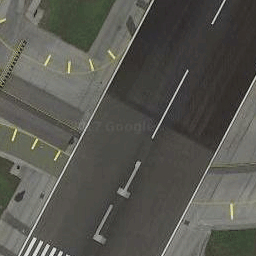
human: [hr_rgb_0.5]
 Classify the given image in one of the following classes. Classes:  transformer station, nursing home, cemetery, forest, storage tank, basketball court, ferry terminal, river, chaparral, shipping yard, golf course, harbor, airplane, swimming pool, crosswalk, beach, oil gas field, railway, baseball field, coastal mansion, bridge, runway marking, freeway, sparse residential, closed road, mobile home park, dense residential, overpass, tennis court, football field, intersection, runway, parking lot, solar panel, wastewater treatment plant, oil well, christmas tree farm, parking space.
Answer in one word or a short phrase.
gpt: runway